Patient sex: M
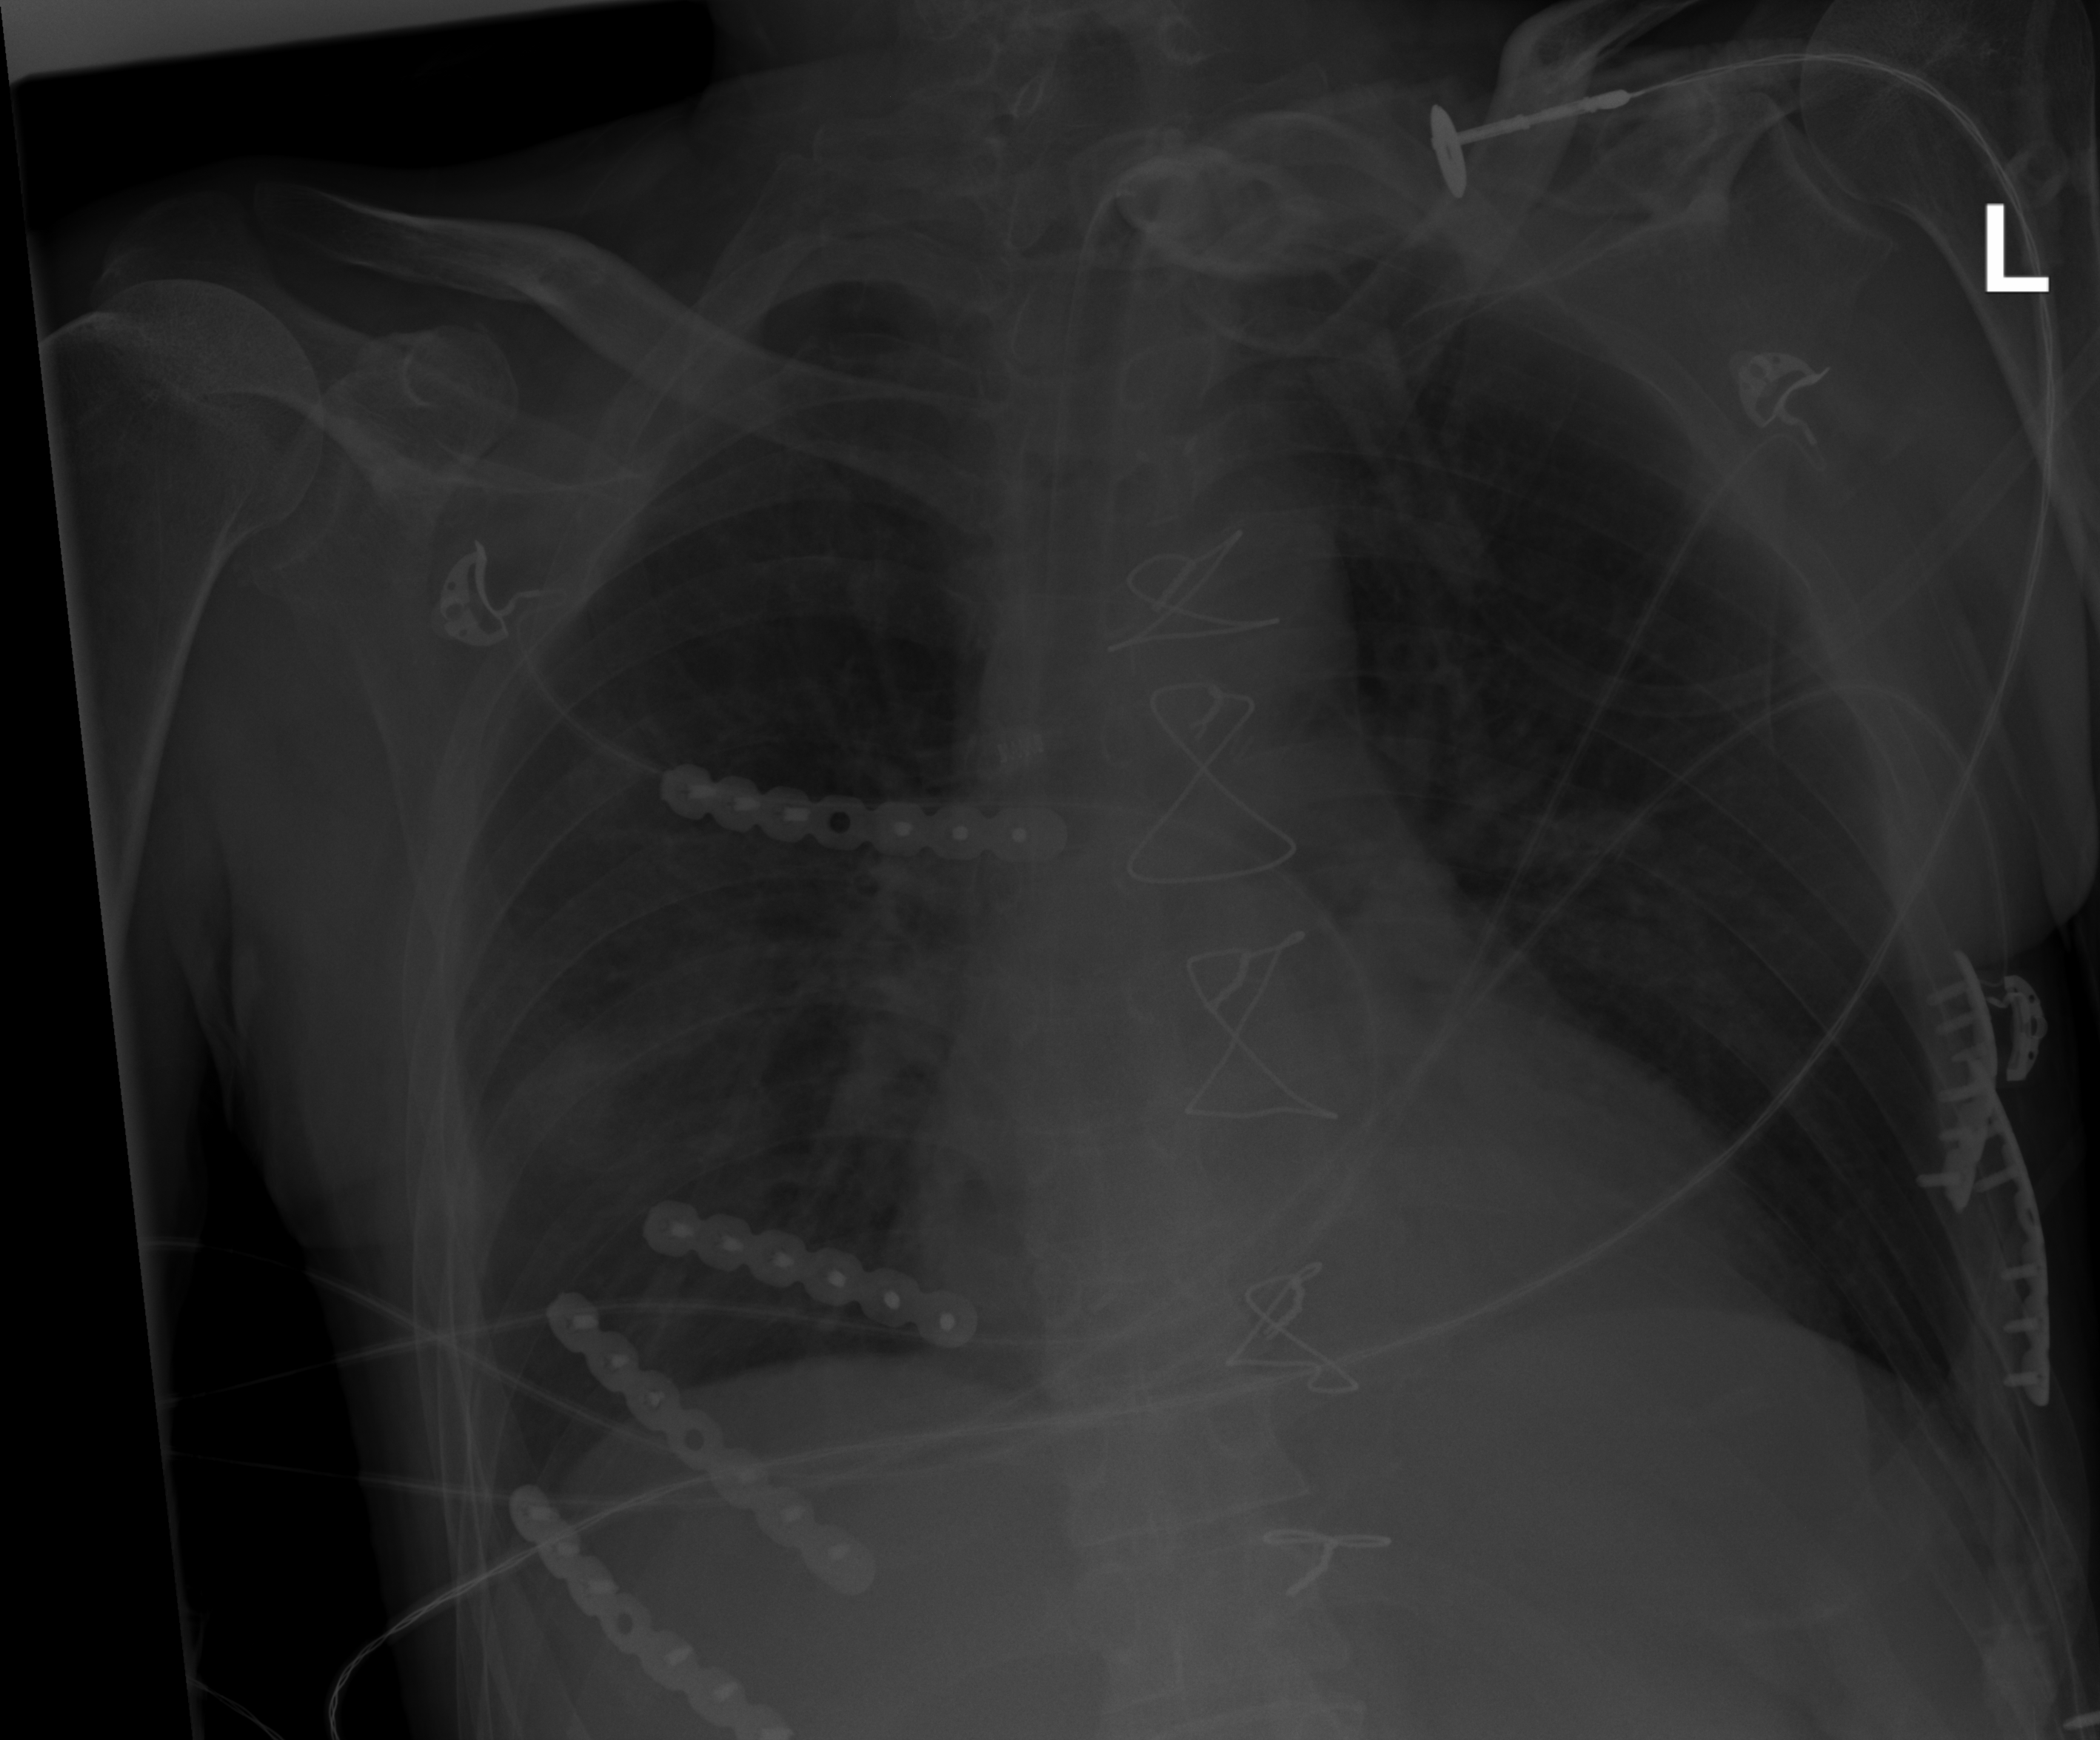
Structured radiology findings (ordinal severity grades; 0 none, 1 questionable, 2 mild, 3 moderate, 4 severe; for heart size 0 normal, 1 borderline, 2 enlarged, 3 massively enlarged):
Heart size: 1
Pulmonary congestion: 1
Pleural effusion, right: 0
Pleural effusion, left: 1
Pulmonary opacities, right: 2
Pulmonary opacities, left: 0
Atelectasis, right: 3
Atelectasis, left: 2